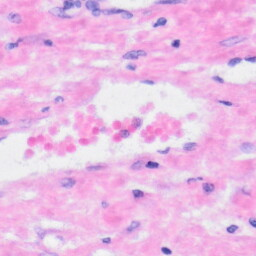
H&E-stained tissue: Liver